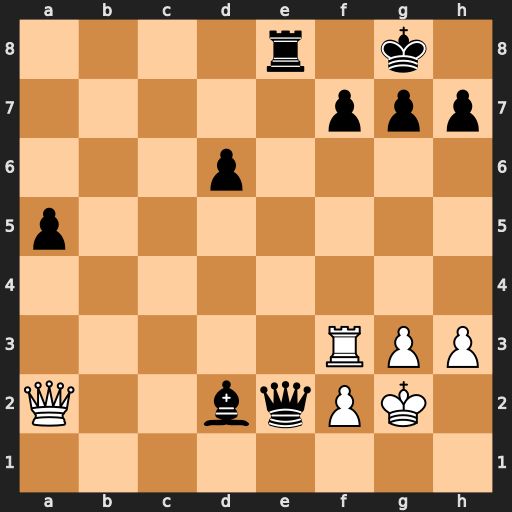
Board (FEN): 4r1k1/5ppp/3p4/p7/8/5RPP/Q2bqPK1/8
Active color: w
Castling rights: -
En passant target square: -
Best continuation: Qxf7+ Kh8 Qf8+ Rxf8 Rxf8#